Field crop: tomato
Growth stage: 1
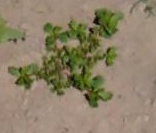
Species: portulaca